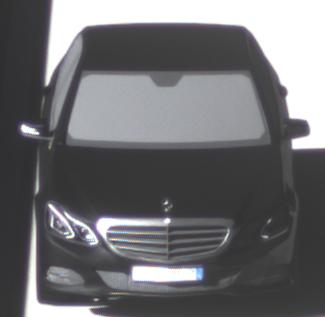
Make: Mercedes-Benz
Model: E 200
Detailed model: E-Class (212) Limousine
Model produced from: 2013/04
Model produced until: 2015/10
Doors: 4
Color: black
Road condition: dry road
Daytime: morning or afternoon
Contrast: high contrast